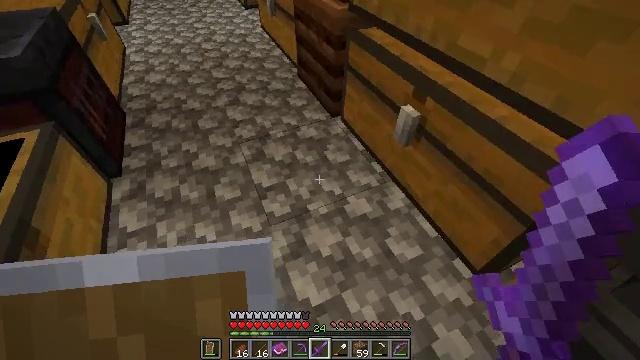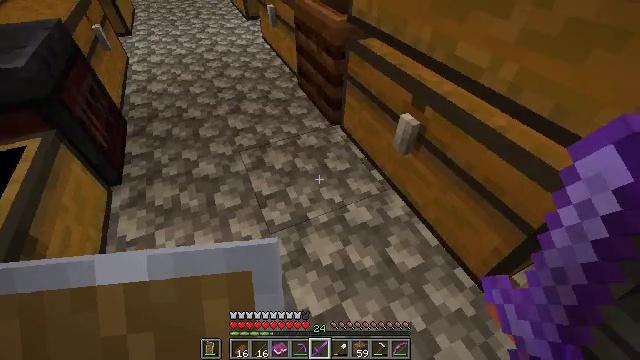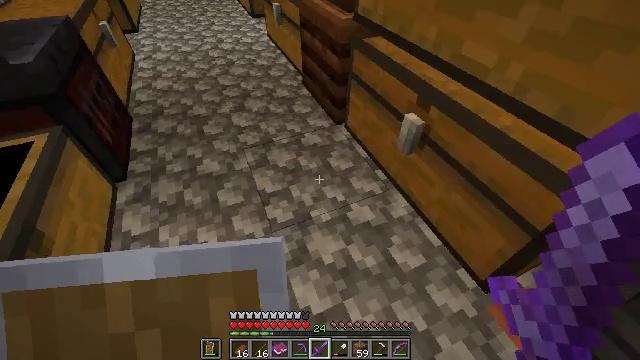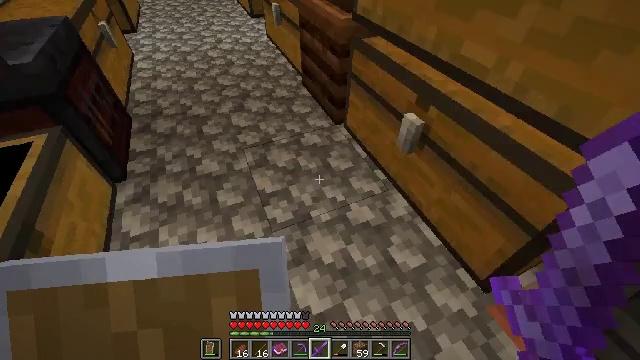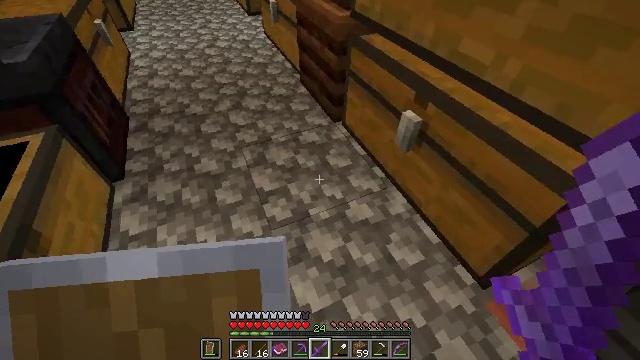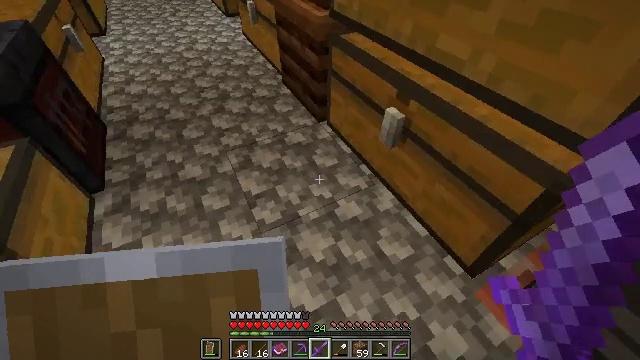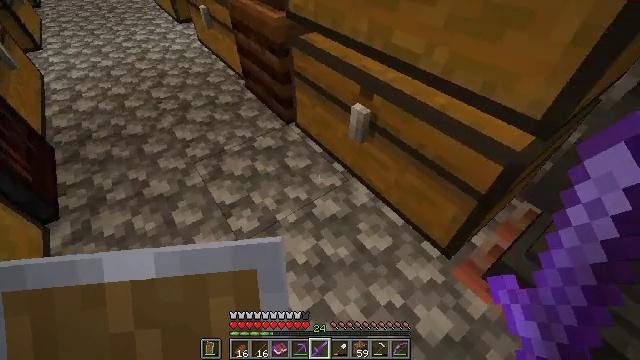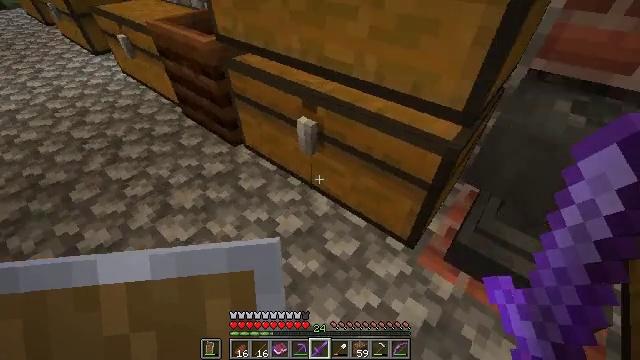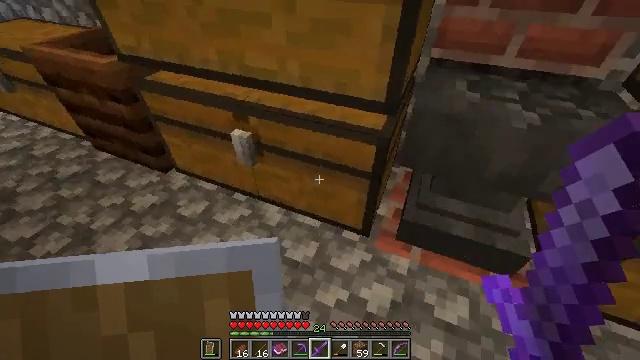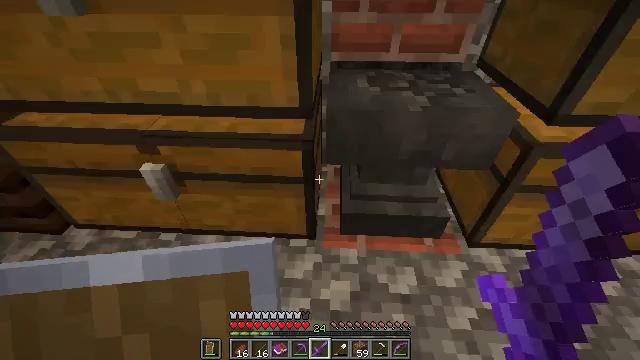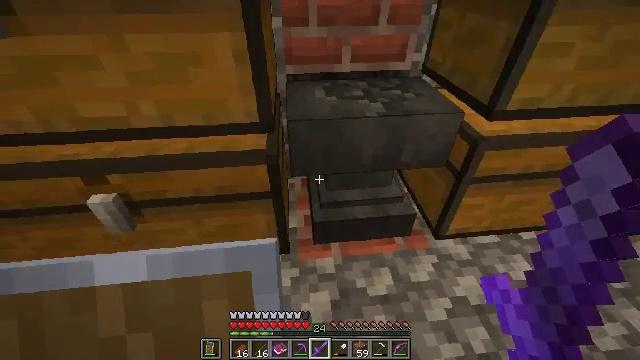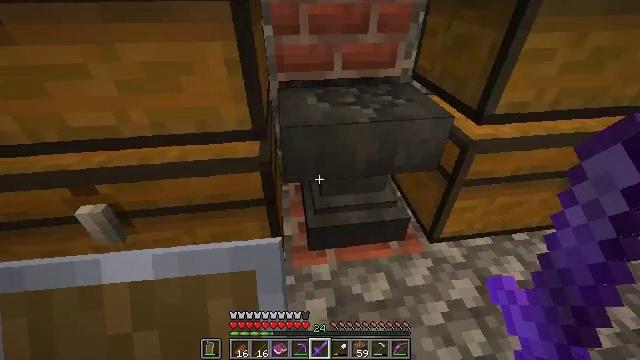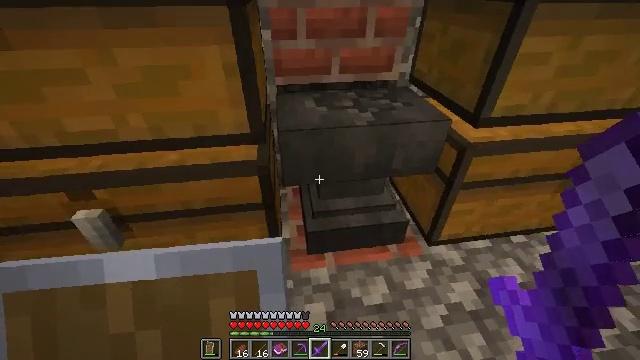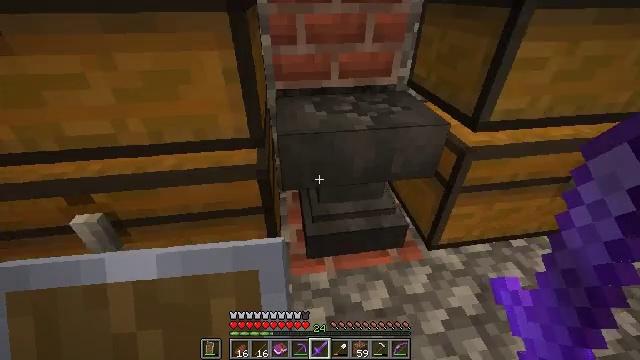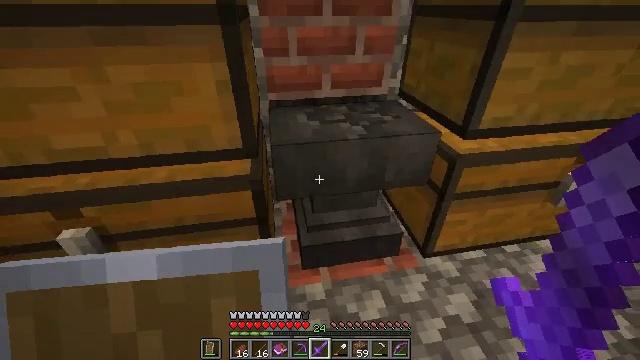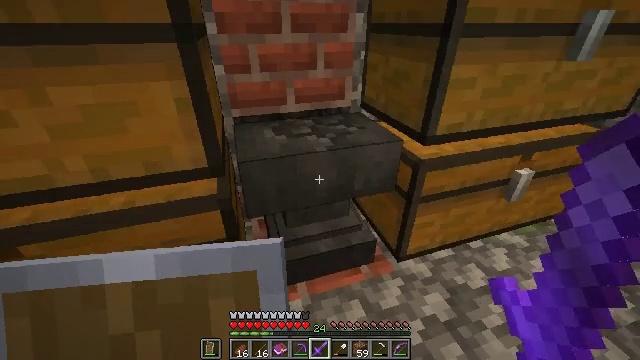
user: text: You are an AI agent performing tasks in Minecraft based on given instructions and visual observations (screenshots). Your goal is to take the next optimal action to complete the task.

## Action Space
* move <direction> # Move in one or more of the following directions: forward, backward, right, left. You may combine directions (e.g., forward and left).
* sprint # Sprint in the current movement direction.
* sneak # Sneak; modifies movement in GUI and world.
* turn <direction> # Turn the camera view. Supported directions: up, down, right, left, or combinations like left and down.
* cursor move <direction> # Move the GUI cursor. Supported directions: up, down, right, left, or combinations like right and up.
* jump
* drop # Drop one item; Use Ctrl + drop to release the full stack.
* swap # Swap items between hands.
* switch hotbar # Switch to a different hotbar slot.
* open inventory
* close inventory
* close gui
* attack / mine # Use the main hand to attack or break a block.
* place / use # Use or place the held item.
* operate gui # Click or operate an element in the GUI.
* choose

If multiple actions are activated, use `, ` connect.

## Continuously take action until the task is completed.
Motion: motion action
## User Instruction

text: Upgrade diamond leggings to netherite leggings at a smithing table.
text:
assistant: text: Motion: turn up
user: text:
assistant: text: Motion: turn left
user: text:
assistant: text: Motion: no_op
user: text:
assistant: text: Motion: no_op
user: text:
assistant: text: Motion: turn right
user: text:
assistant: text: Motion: turn right
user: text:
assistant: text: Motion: turn right and up
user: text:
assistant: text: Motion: turn right and up
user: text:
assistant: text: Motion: turn right and up
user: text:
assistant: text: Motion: turn right and up
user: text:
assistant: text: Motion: turn right and up
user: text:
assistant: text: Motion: no_op
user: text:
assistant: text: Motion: no_op
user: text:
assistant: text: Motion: turn right and up
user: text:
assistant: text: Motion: turn right and up
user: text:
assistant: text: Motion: turn right and up
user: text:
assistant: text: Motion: use / place
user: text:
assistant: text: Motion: use / place
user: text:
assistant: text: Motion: use / place
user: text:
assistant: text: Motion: no_op
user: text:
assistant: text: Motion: no_op
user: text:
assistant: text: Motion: no_op
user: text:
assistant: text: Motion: no_op
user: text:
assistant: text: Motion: no_op
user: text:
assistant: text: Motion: no_op
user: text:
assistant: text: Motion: no_op
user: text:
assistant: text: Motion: no_op
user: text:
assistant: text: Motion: sneak
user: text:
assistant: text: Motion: sneak
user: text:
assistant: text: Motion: sneak